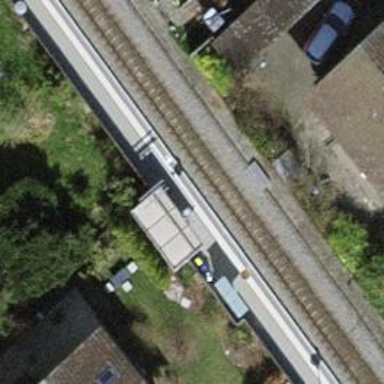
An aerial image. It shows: Halt on the railway.